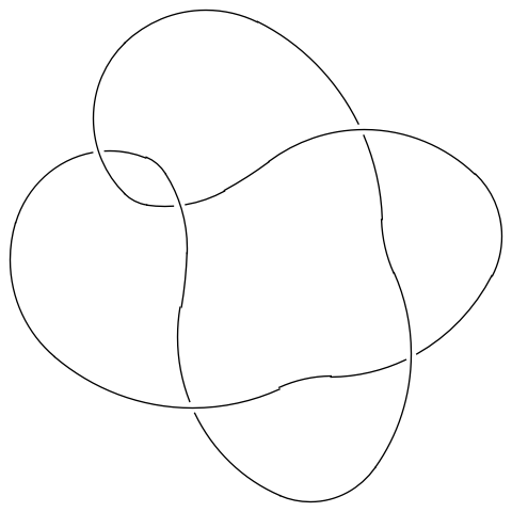
Crossing number: 5